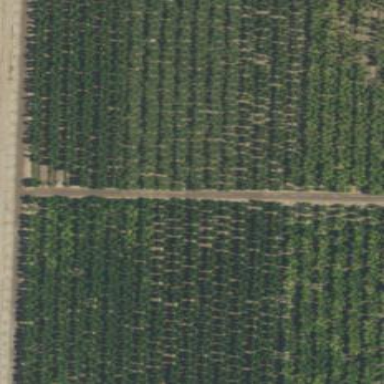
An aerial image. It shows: Orchard.